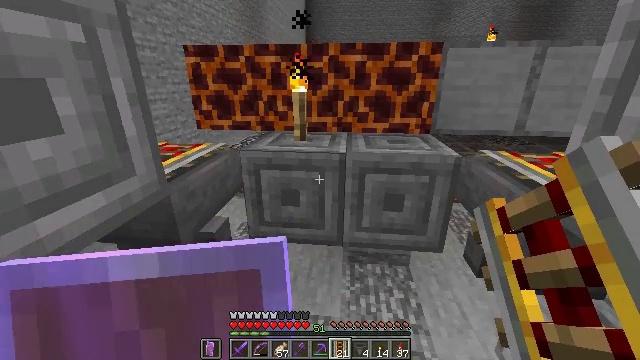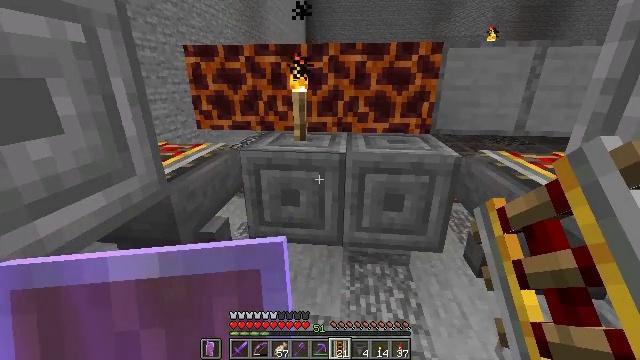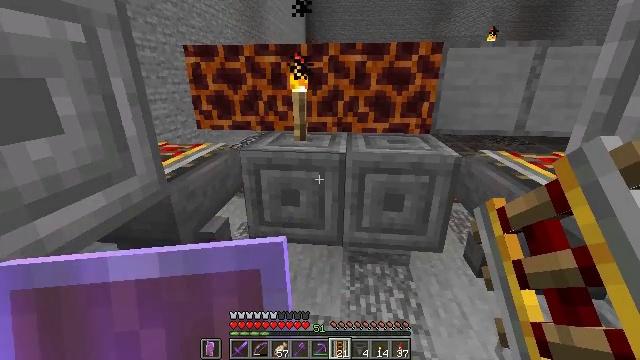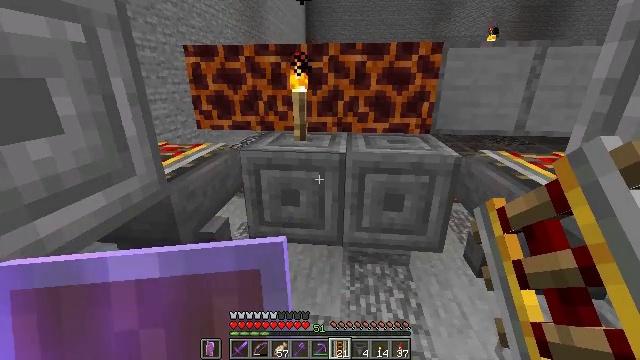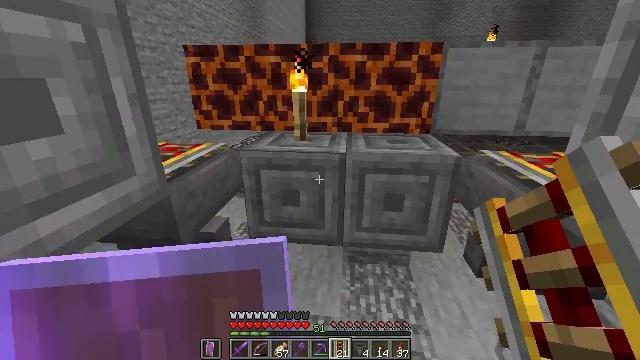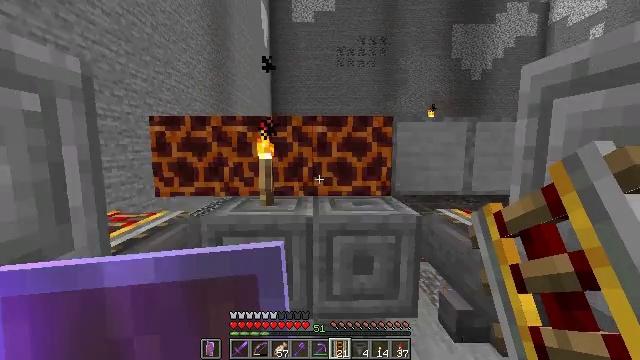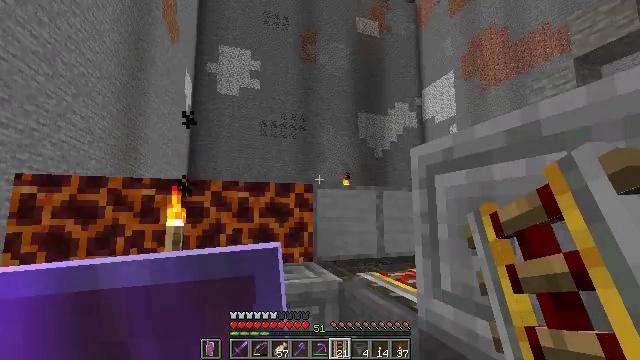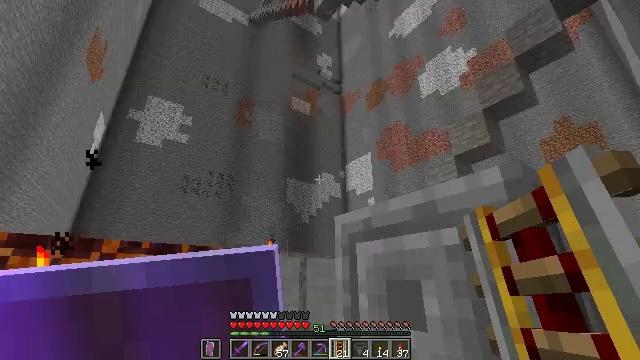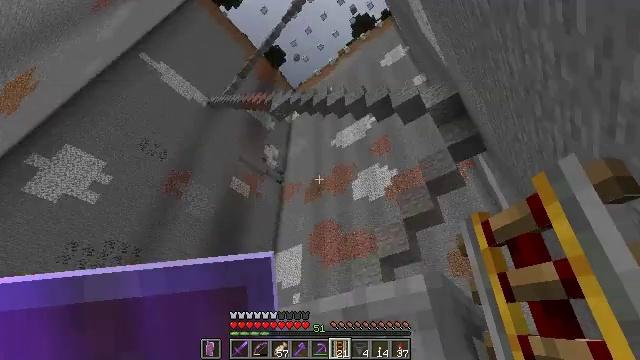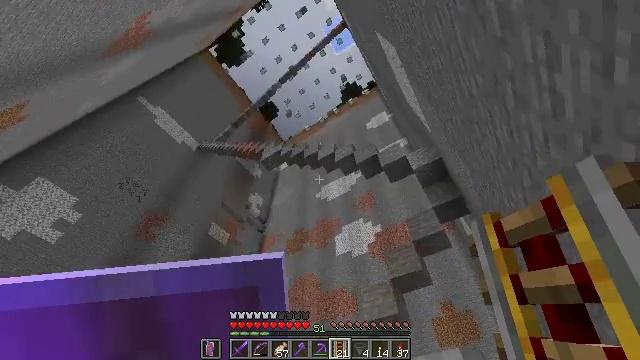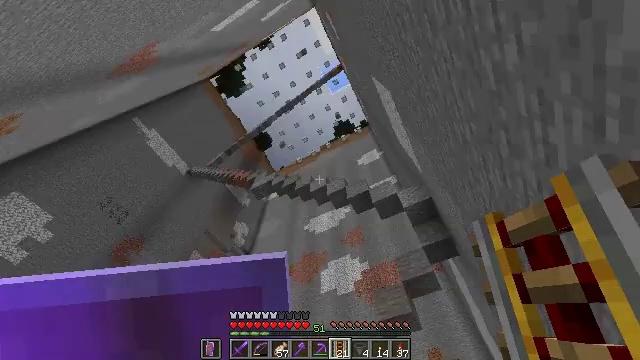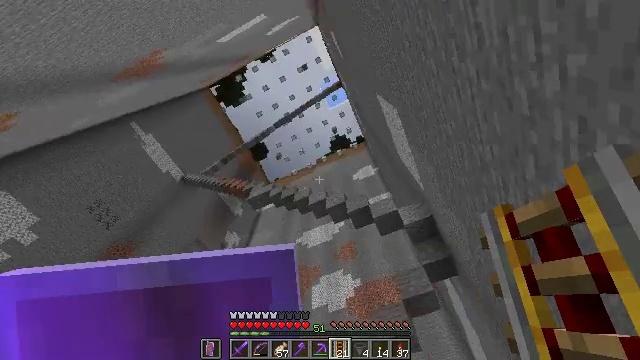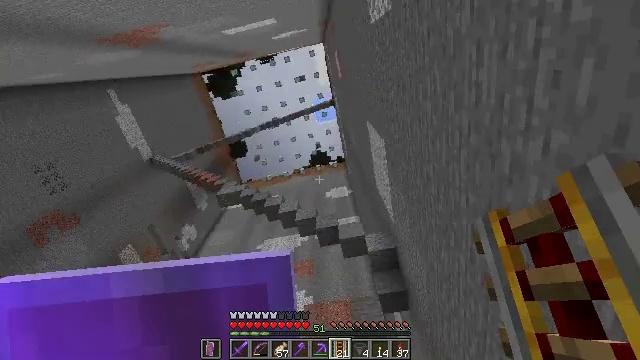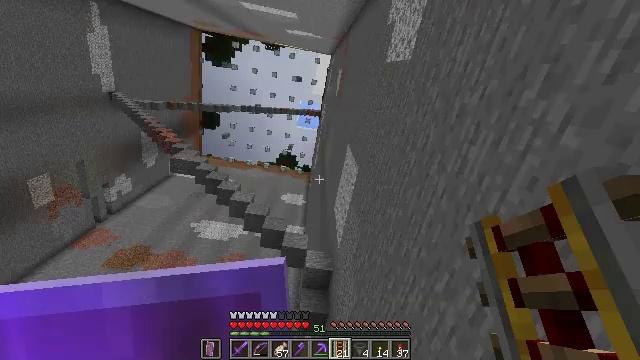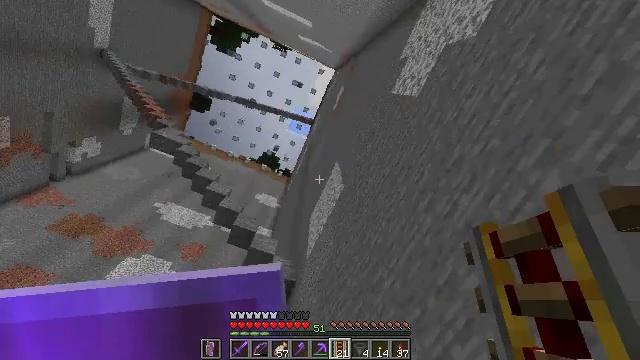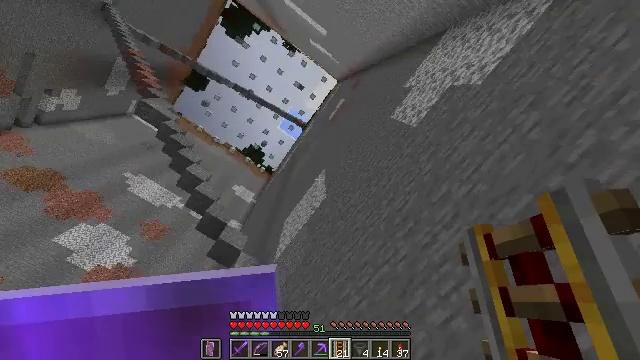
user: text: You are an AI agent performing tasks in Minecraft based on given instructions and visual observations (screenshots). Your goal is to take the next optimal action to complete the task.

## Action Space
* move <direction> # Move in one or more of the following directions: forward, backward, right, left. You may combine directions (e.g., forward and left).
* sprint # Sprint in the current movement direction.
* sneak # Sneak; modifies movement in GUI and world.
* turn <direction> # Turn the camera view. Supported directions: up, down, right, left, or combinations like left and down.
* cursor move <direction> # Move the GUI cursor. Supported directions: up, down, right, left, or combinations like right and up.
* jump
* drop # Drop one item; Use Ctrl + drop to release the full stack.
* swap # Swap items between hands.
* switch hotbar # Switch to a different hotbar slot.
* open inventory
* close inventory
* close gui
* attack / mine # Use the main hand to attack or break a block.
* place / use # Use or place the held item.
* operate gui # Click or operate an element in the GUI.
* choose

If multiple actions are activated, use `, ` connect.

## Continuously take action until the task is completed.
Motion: motion action
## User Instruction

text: Destroy the chiseled stone bricks block.
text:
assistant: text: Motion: no_op
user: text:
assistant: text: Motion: no_op
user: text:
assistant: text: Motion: no_op
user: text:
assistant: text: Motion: no_op
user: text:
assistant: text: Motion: turn right and up
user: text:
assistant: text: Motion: turn right and up
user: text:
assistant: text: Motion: turn right and up
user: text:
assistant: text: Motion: move left, turn right and up
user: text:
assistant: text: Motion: move left, turn right and up
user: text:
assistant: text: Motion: move left, turn right and up
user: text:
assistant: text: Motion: move left, turn right and up
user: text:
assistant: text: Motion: move left, turn right and up
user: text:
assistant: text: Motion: move left, turn right and up
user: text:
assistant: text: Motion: move left, turn right and up
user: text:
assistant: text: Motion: move left, turn right and up
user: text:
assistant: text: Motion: move left, turn right
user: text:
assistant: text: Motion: move left, turn right and up
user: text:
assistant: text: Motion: no_op
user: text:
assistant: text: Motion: turn right
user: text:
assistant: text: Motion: turn right
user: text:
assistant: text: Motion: no_op
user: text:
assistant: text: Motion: no_op
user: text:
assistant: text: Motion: turn right
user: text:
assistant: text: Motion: turn right
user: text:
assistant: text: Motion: turn right
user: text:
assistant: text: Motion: no_op
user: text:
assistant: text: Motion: no_op
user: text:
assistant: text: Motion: no_op
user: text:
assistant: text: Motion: no_op
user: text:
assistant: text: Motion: no_op